Question: My OS is Debian Wheezy, I downloaded and installed the <URL> installer.
This installer, I assume, is meant to work out of the box. When I create a new project, however, there are no Android Kits, only the Desktop kit. This is how the dialog looks like:

Has anyone else had the same problem? How did you solve it?
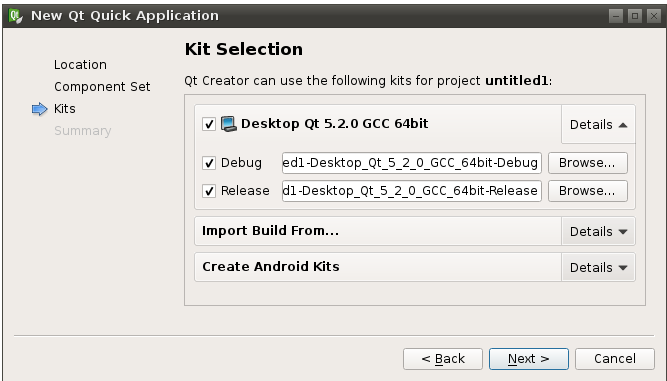
Answer: I just found out what the problem was, after some more searching - I hadn't installed the <URL>, I needed to select their paths in this dialog:

I have the Android Kits now: